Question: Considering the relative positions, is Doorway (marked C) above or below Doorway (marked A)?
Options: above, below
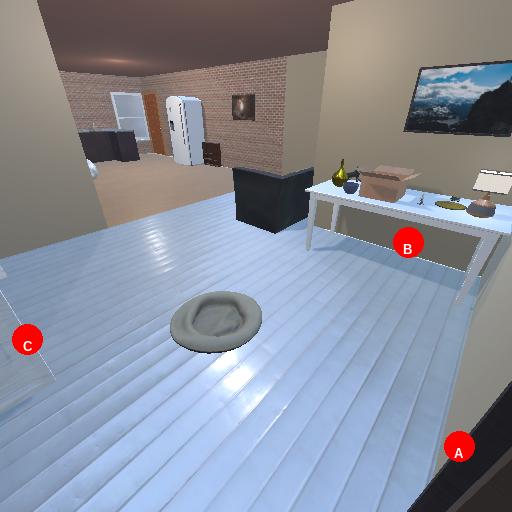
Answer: above